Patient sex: F
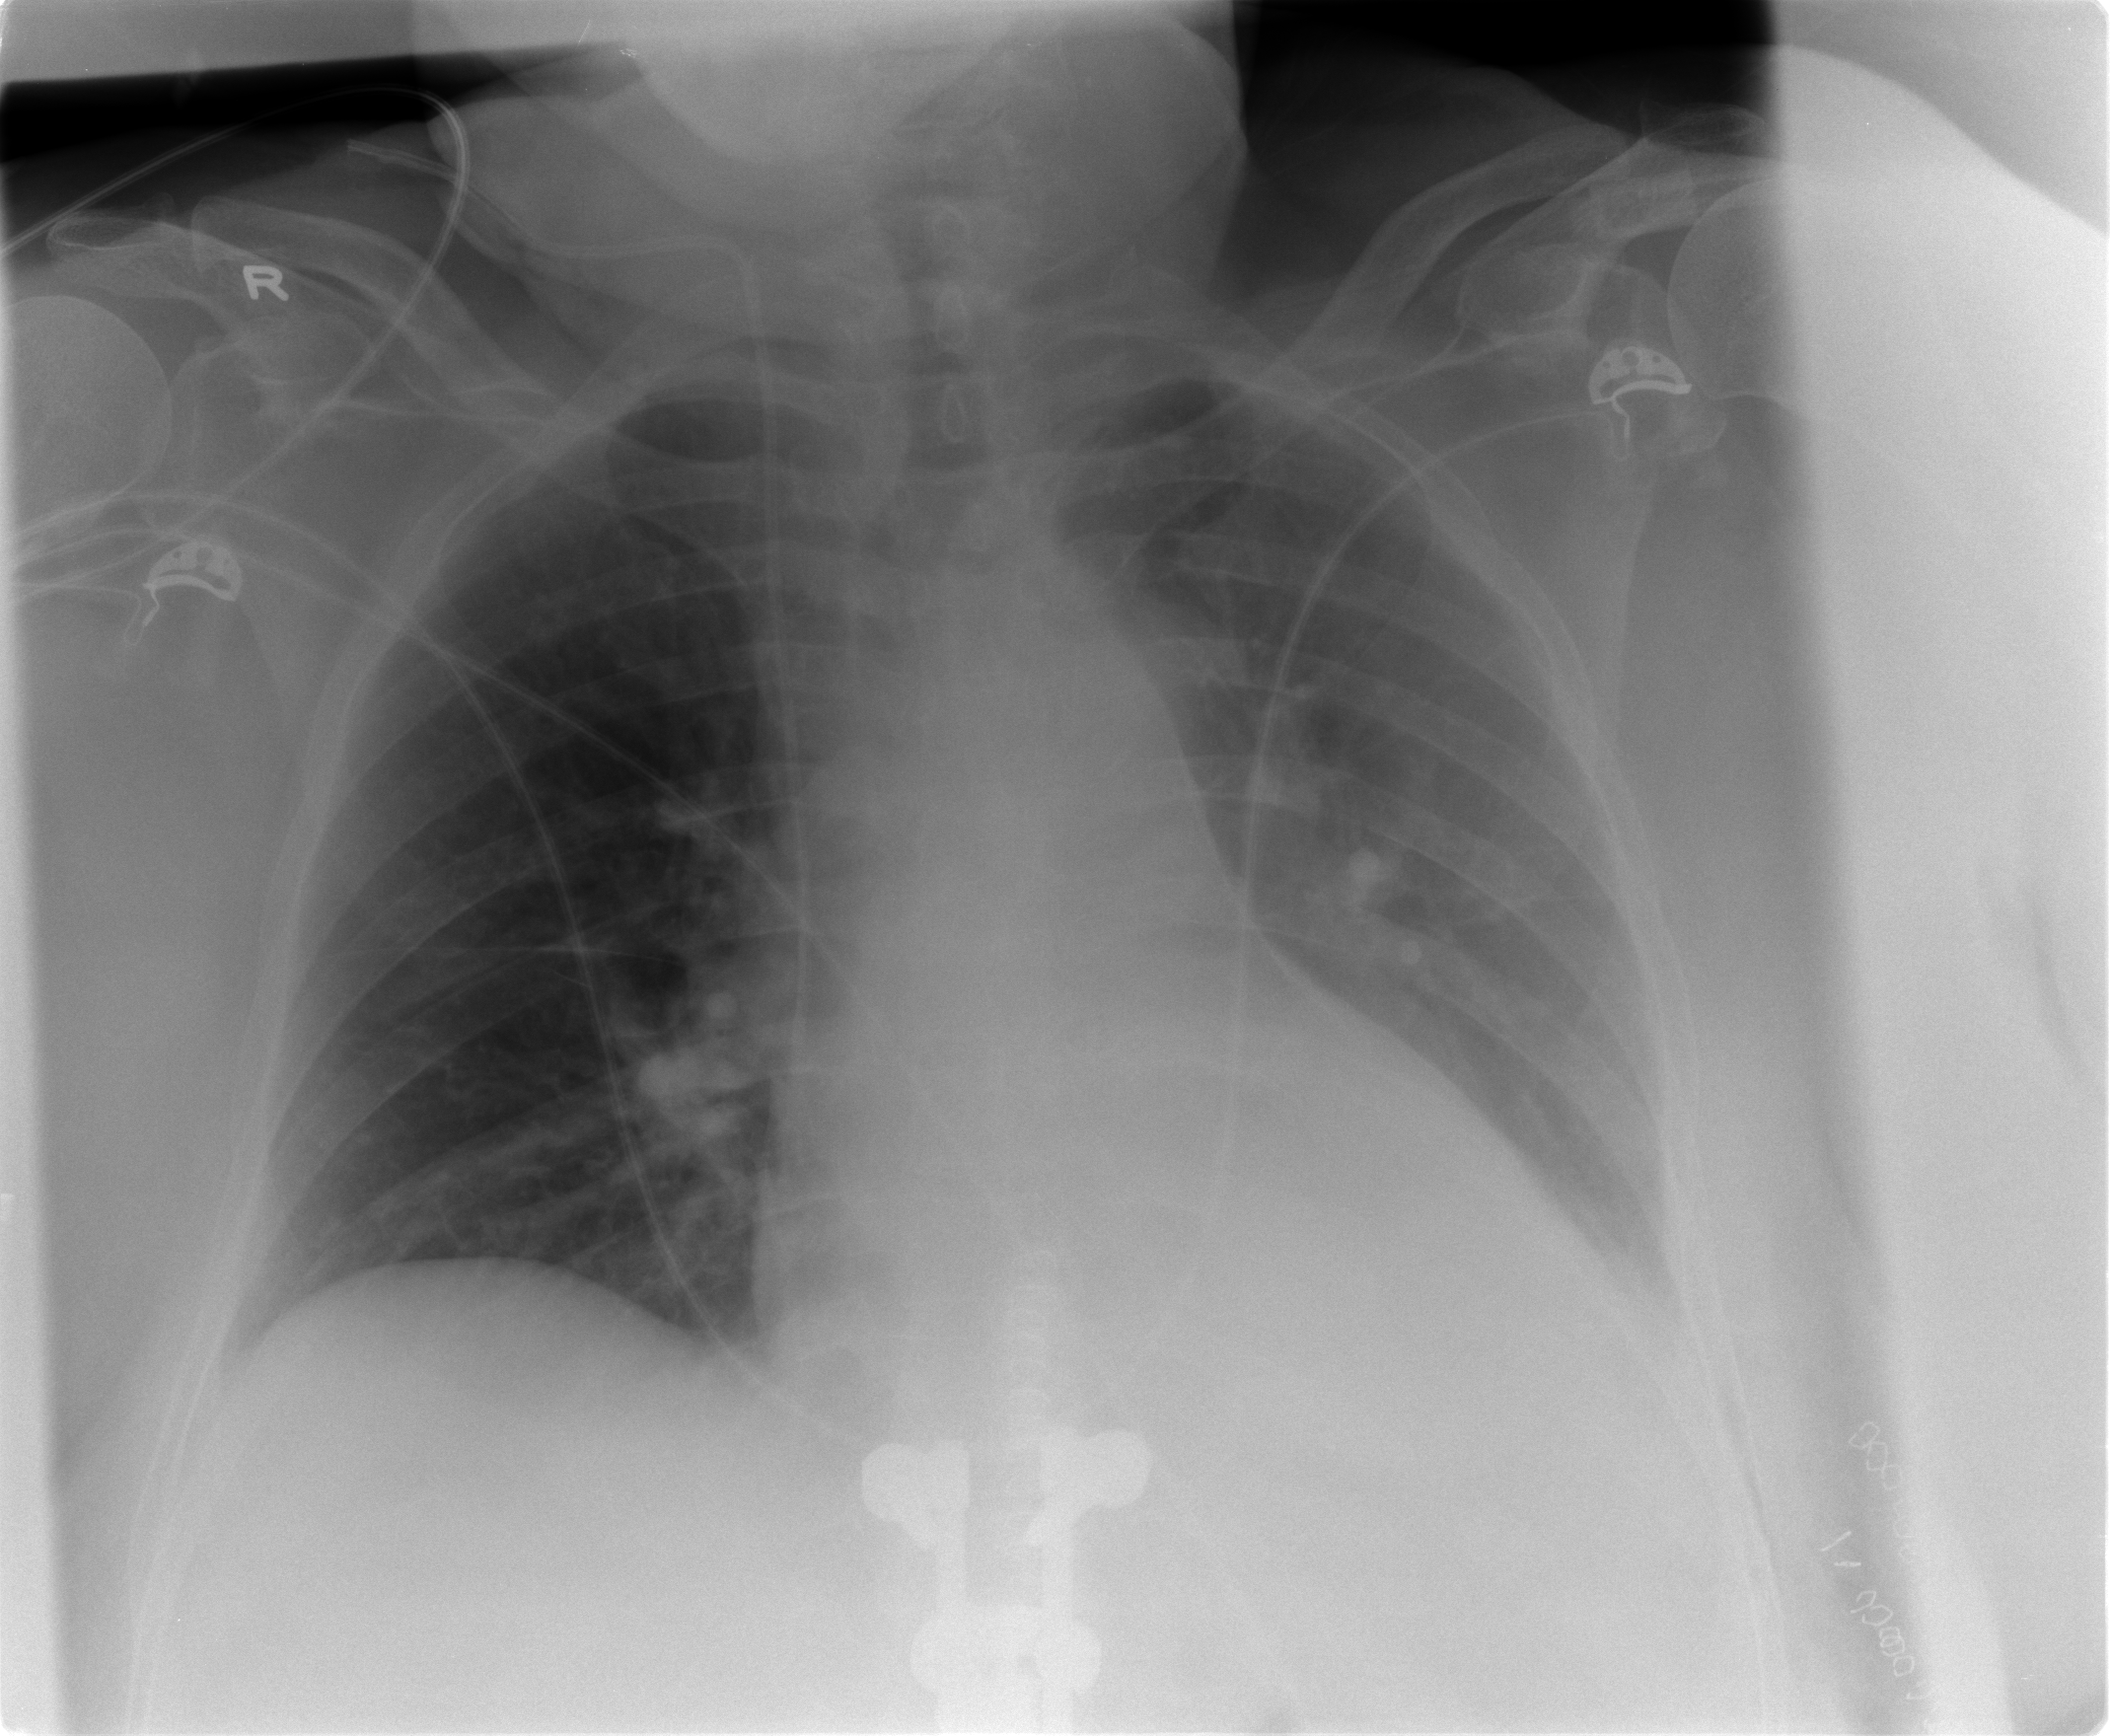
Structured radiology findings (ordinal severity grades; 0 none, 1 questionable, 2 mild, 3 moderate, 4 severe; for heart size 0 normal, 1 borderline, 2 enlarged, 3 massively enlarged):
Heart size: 2
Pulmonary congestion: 2
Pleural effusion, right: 0
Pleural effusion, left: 2
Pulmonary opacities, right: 0
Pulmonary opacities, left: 0
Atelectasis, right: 0
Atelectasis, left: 2